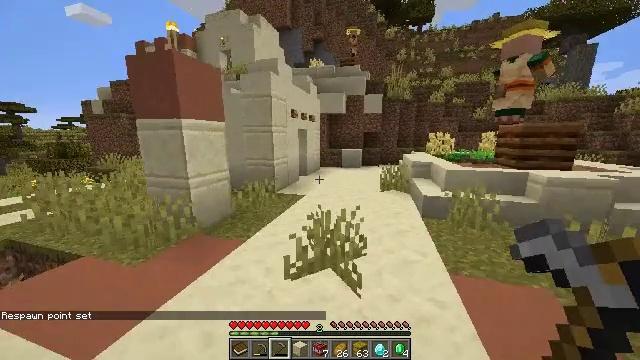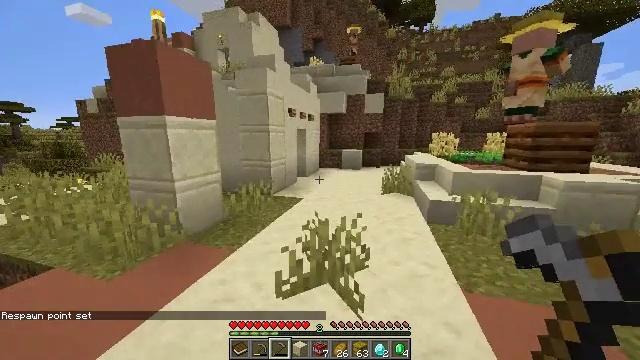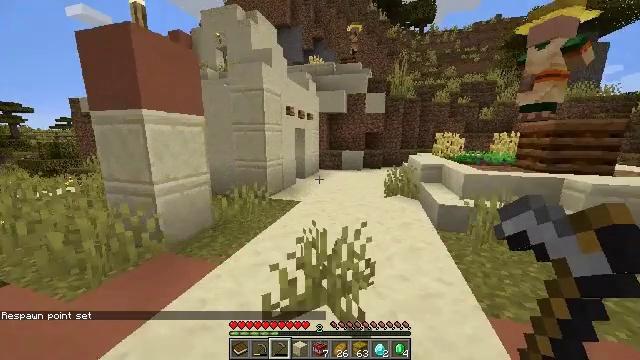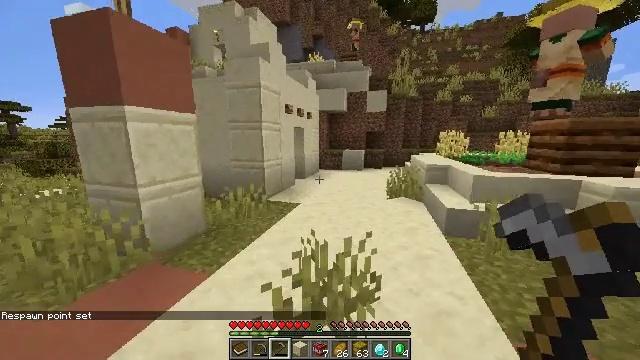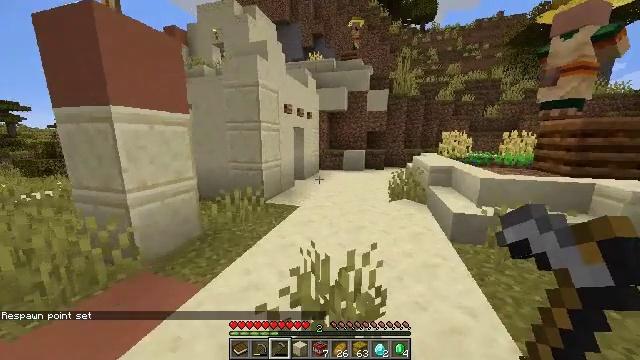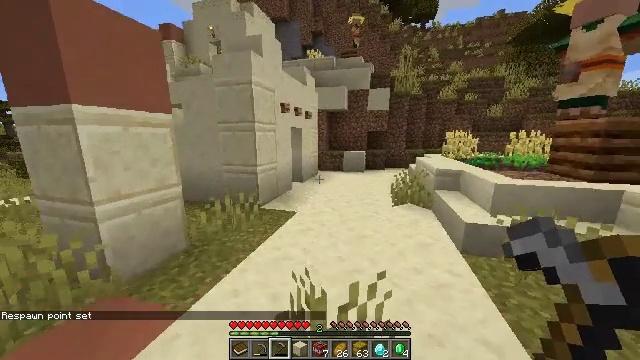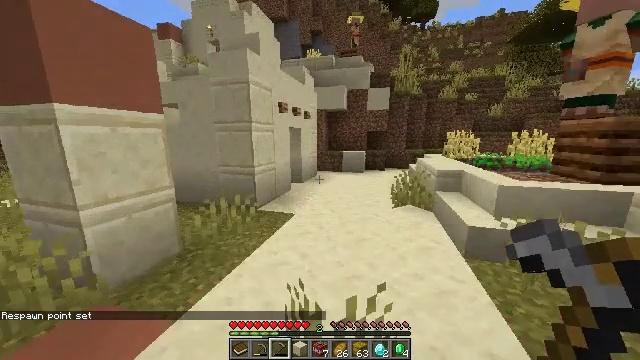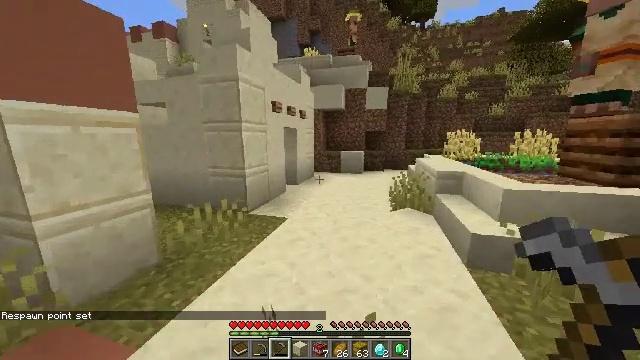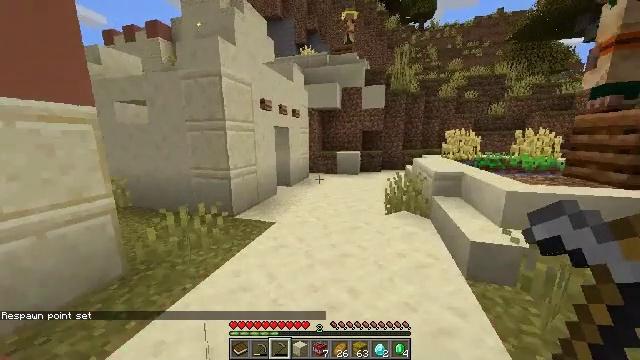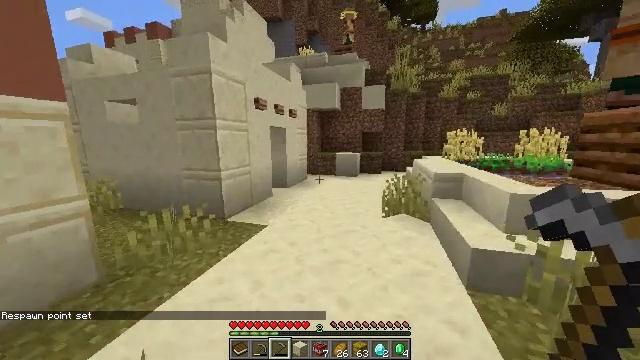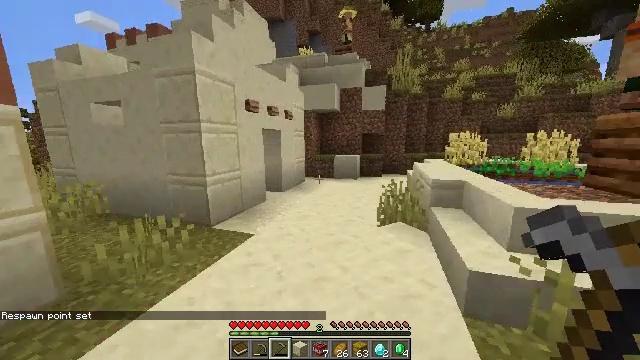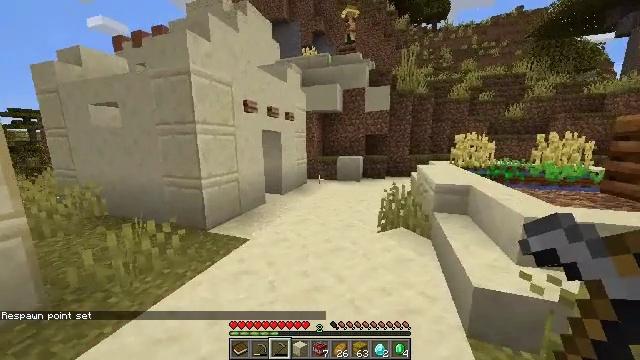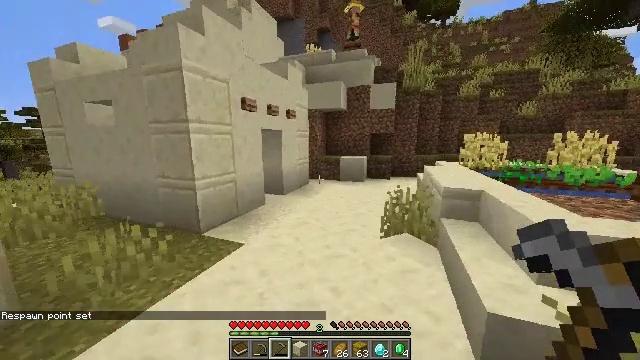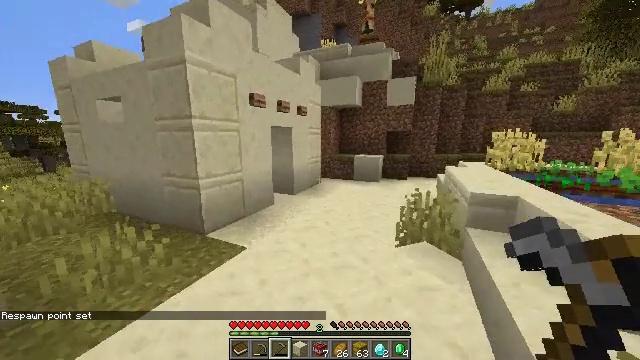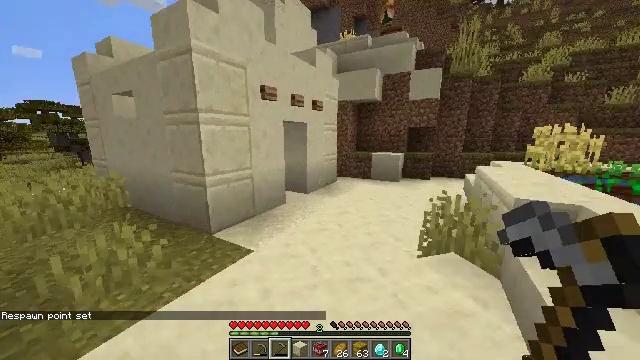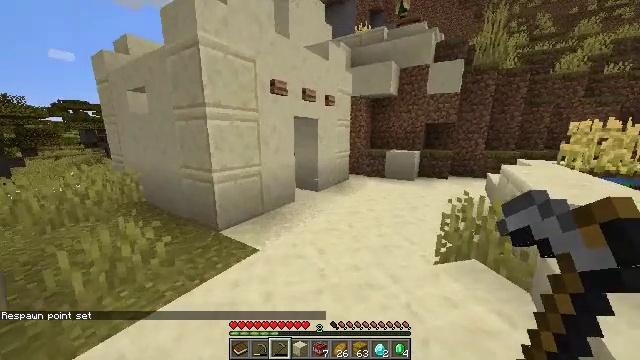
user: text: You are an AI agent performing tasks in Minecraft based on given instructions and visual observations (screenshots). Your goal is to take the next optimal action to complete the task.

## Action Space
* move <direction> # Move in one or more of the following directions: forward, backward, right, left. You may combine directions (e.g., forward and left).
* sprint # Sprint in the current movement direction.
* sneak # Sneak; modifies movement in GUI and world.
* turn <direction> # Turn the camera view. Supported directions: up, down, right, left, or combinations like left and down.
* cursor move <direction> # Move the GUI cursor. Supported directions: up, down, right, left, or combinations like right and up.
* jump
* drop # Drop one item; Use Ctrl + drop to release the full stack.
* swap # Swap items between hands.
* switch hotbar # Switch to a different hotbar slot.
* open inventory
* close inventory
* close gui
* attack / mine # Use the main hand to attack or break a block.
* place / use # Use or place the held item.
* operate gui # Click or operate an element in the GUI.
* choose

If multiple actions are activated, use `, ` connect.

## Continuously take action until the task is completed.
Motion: motion action
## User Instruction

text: Break the dirt block.
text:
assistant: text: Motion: move forward, sprint
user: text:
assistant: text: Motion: move forward, sprint
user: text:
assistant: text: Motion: move forward, sprint
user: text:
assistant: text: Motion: move forward, sprint
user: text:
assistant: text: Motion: move forward and move right, sprint
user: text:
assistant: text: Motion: move forward and move right, sprint
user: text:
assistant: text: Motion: move forward and move right, sprint
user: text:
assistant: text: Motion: move forward and move right, sprint
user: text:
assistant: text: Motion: move forward and move right, sprint
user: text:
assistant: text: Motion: move forward and move right, sprint, turn left
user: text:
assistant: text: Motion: move forward, sprint, turn left
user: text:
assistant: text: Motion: move forward, sprint, turn left
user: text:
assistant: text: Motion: move forward, sprint, turn left
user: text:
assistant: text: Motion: move forward, sprint, turn left
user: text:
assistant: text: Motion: move forward and move right, sprint, turn left
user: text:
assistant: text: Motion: move forward and move right, sprint, turn left
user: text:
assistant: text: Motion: move forward and move right, sprint, turn left
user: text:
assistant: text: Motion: move forward and move right, sprint, turn left
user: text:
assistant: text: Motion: move forward and move right, sprint, turn left
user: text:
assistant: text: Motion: move forward and move right, sprint, turn left
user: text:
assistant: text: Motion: move forward and move right, sprint, turn left
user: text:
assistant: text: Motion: move forward and move right, sprint, turn left
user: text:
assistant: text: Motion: move forward and move right, sprint, turn left
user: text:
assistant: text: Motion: move forward and move right, sprint, turn left
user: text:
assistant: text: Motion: move forward and move right, sprint, turn left and up
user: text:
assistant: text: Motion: move forward and move right, sprint
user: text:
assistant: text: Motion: move forward and move right, sprint, use / place
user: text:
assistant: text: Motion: move forward and move right, sprint, use / place
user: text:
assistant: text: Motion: move forward, sprint, turn left, use / place
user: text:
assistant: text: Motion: move forward, sprint, turn left and up